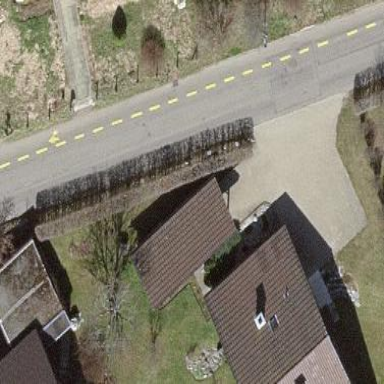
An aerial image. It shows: Flat-roofed garage.